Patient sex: M
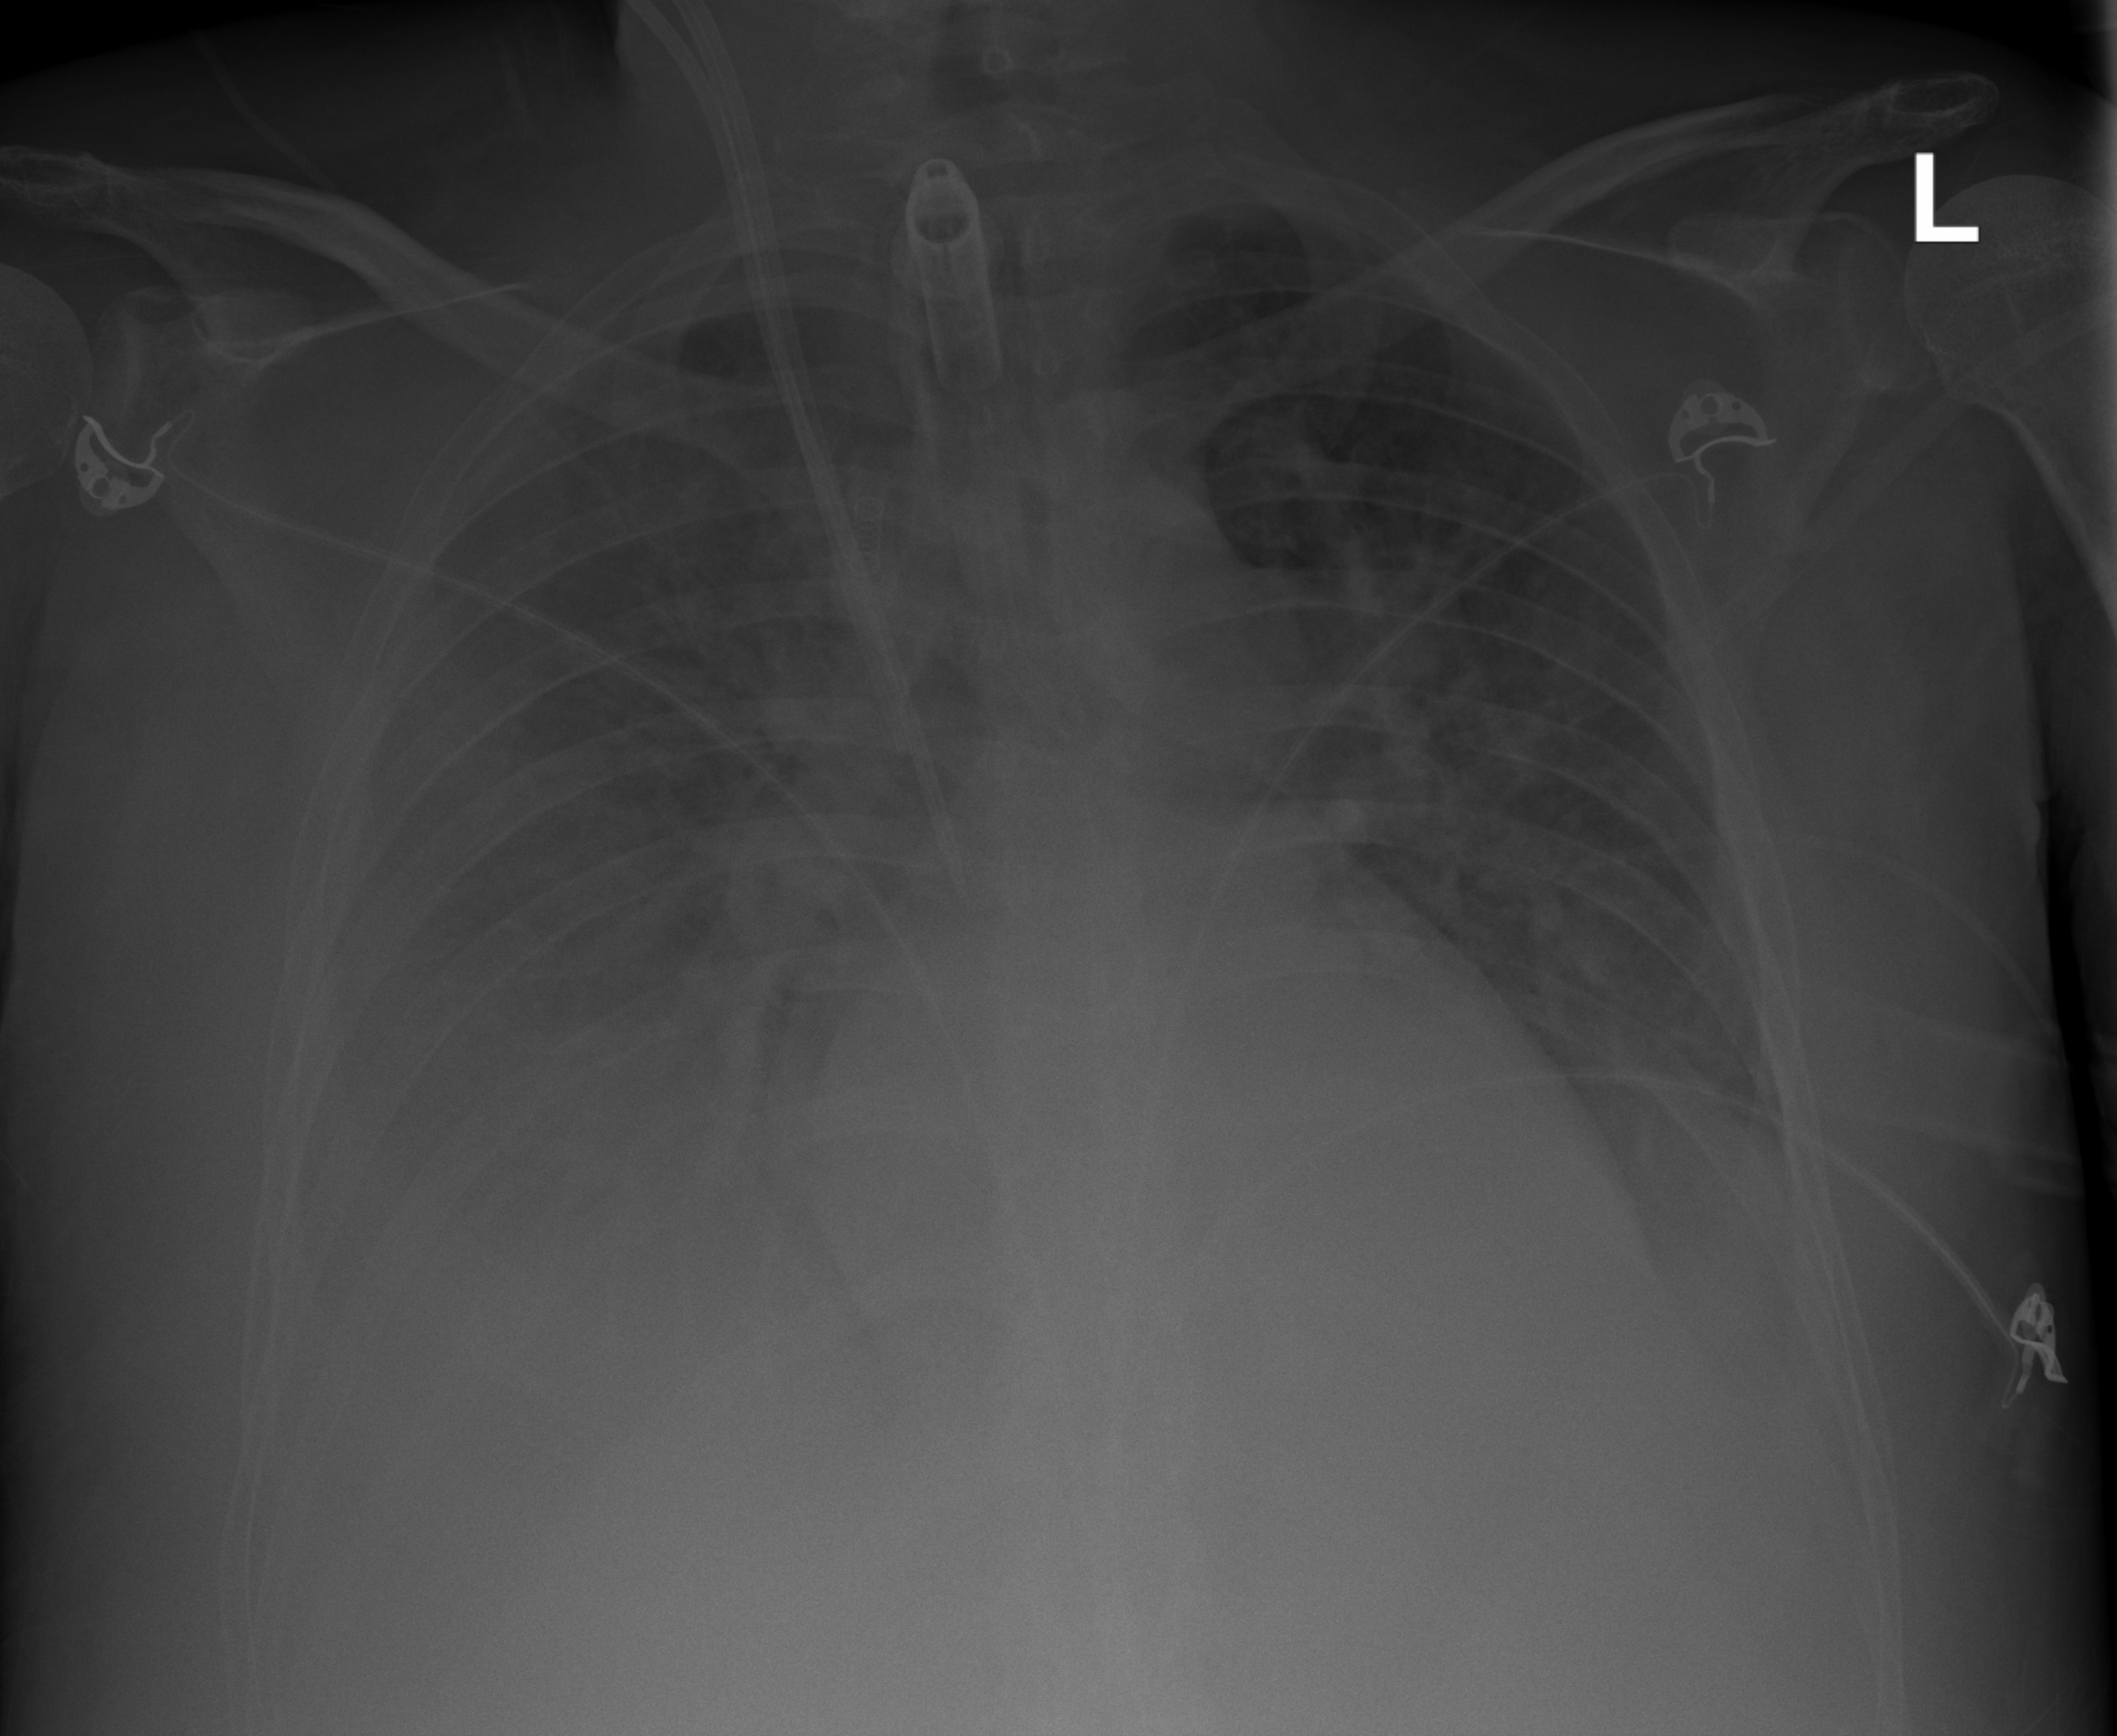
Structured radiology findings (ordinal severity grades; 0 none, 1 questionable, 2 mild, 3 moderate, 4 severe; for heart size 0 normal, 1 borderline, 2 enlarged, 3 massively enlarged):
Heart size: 1
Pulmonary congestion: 2
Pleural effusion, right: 2
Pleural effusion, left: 2
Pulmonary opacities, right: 3
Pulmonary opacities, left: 2
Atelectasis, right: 2
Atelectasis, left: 2